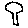
Label: tree